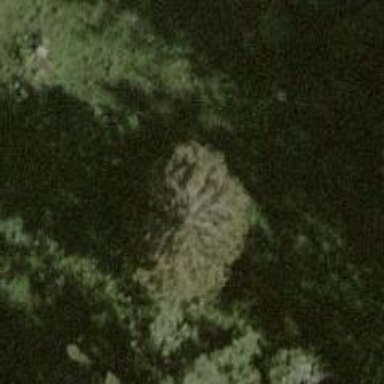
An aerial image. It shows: Beautiful tree in nature.